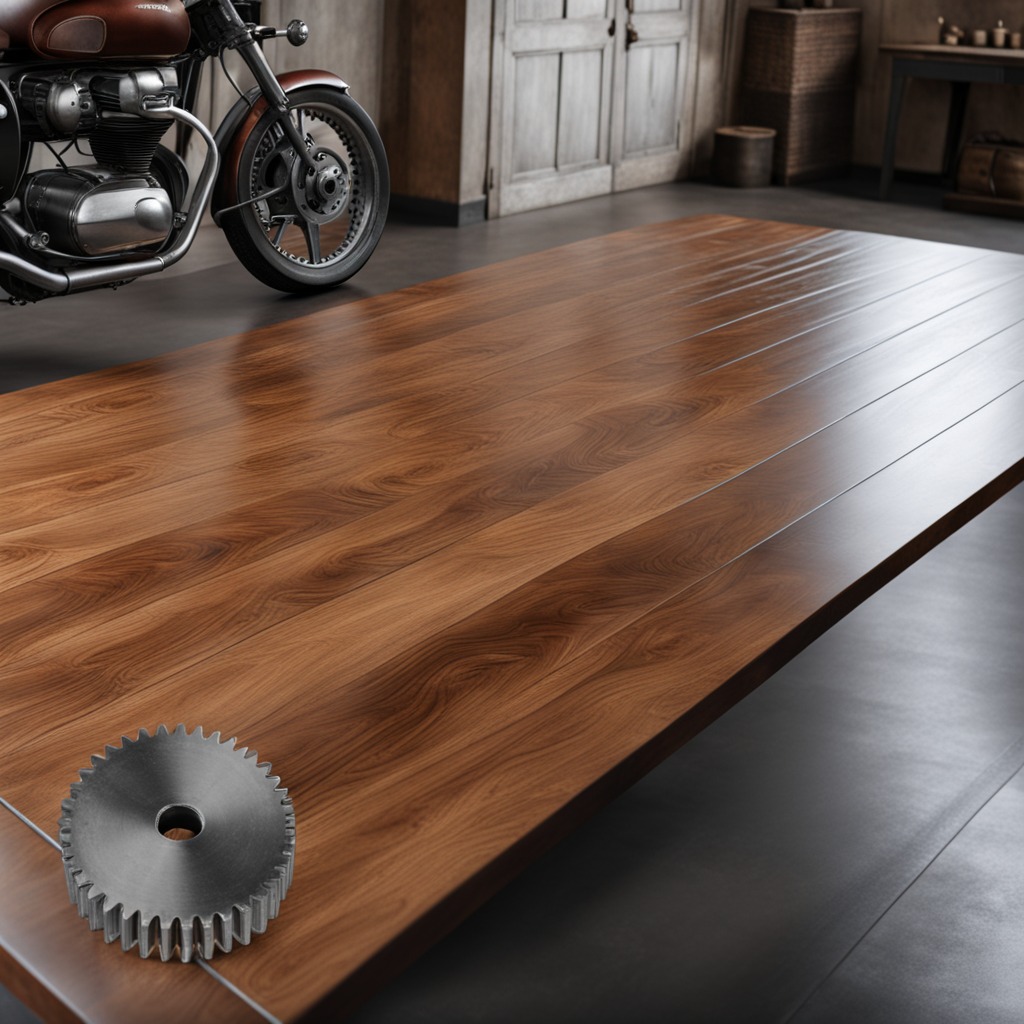
A steel gear with teeth is lying on the wooden table in the garage.